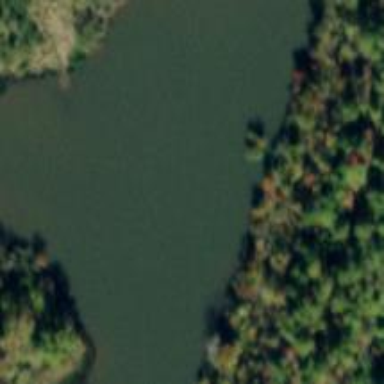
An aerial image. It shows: Reservoir.